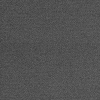
Atmospheric dust classification: dusty